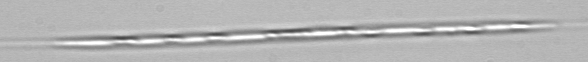
Label: Rhizosolenia